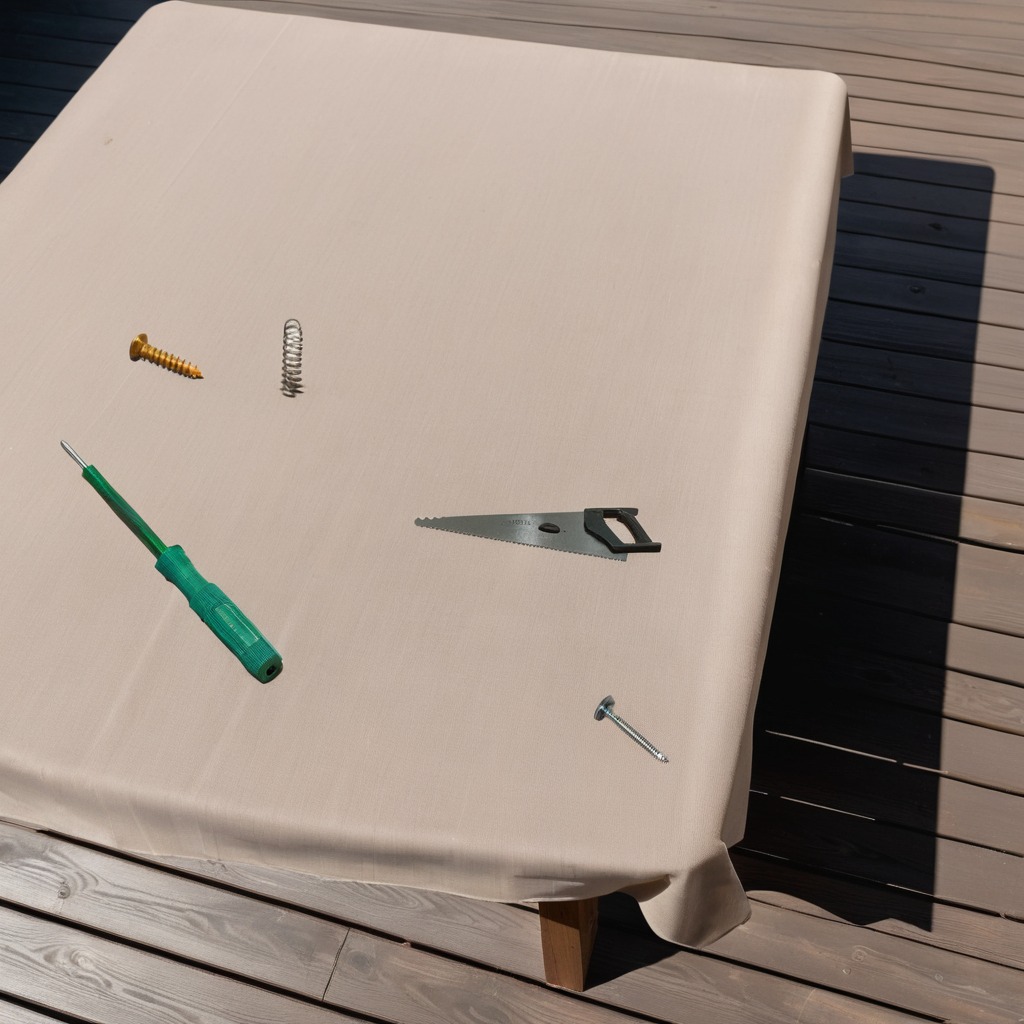
A metal machine screw, an iron nail, a coiled metal spring, a handheld metal saw, and a screwdriver are lying on the wooden table.